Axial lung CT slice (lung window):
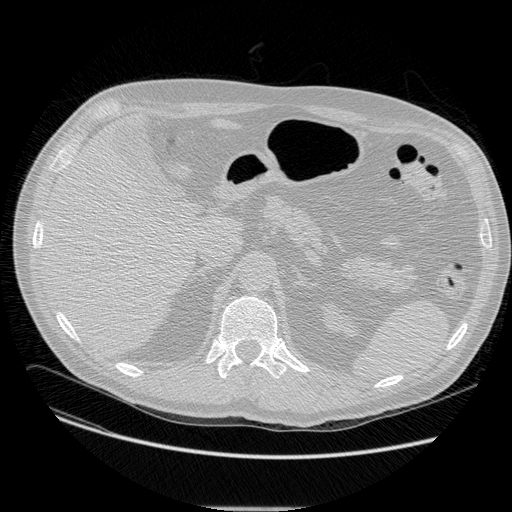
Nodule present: no